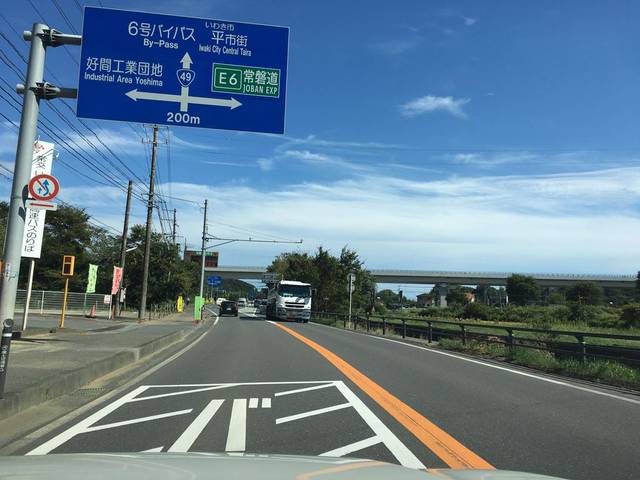
Region: Japan
Coordinates: 37.071, 140.837